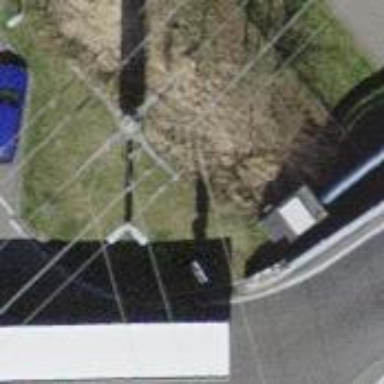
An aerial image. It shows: Concrete power pole.